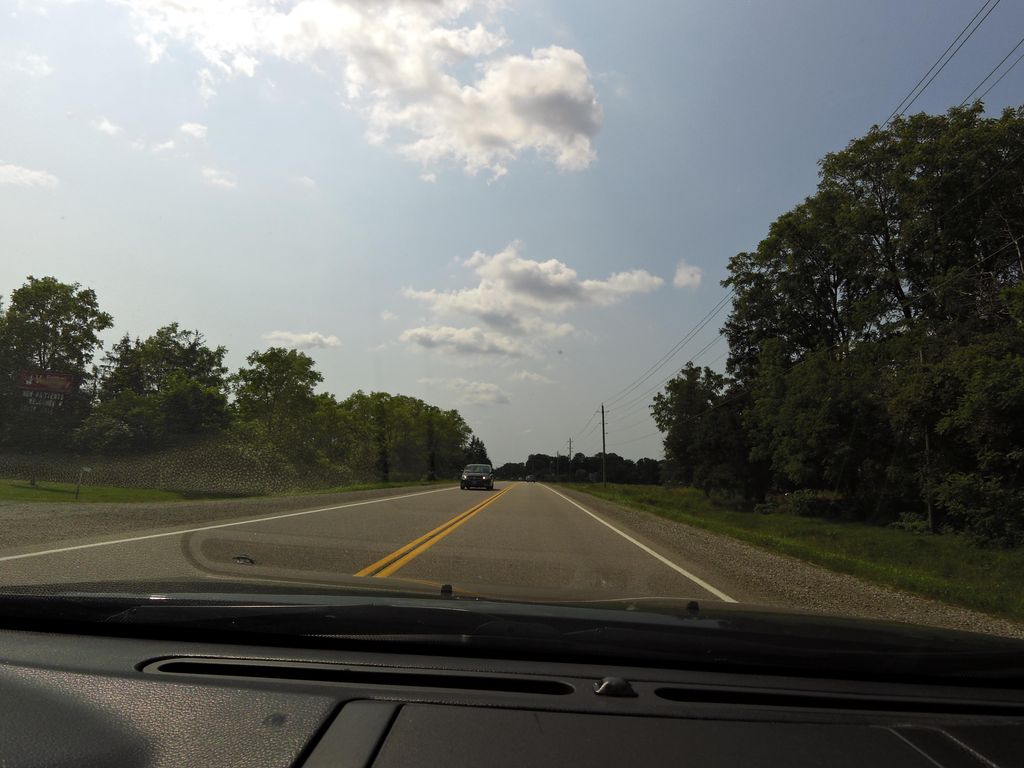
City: hamilton